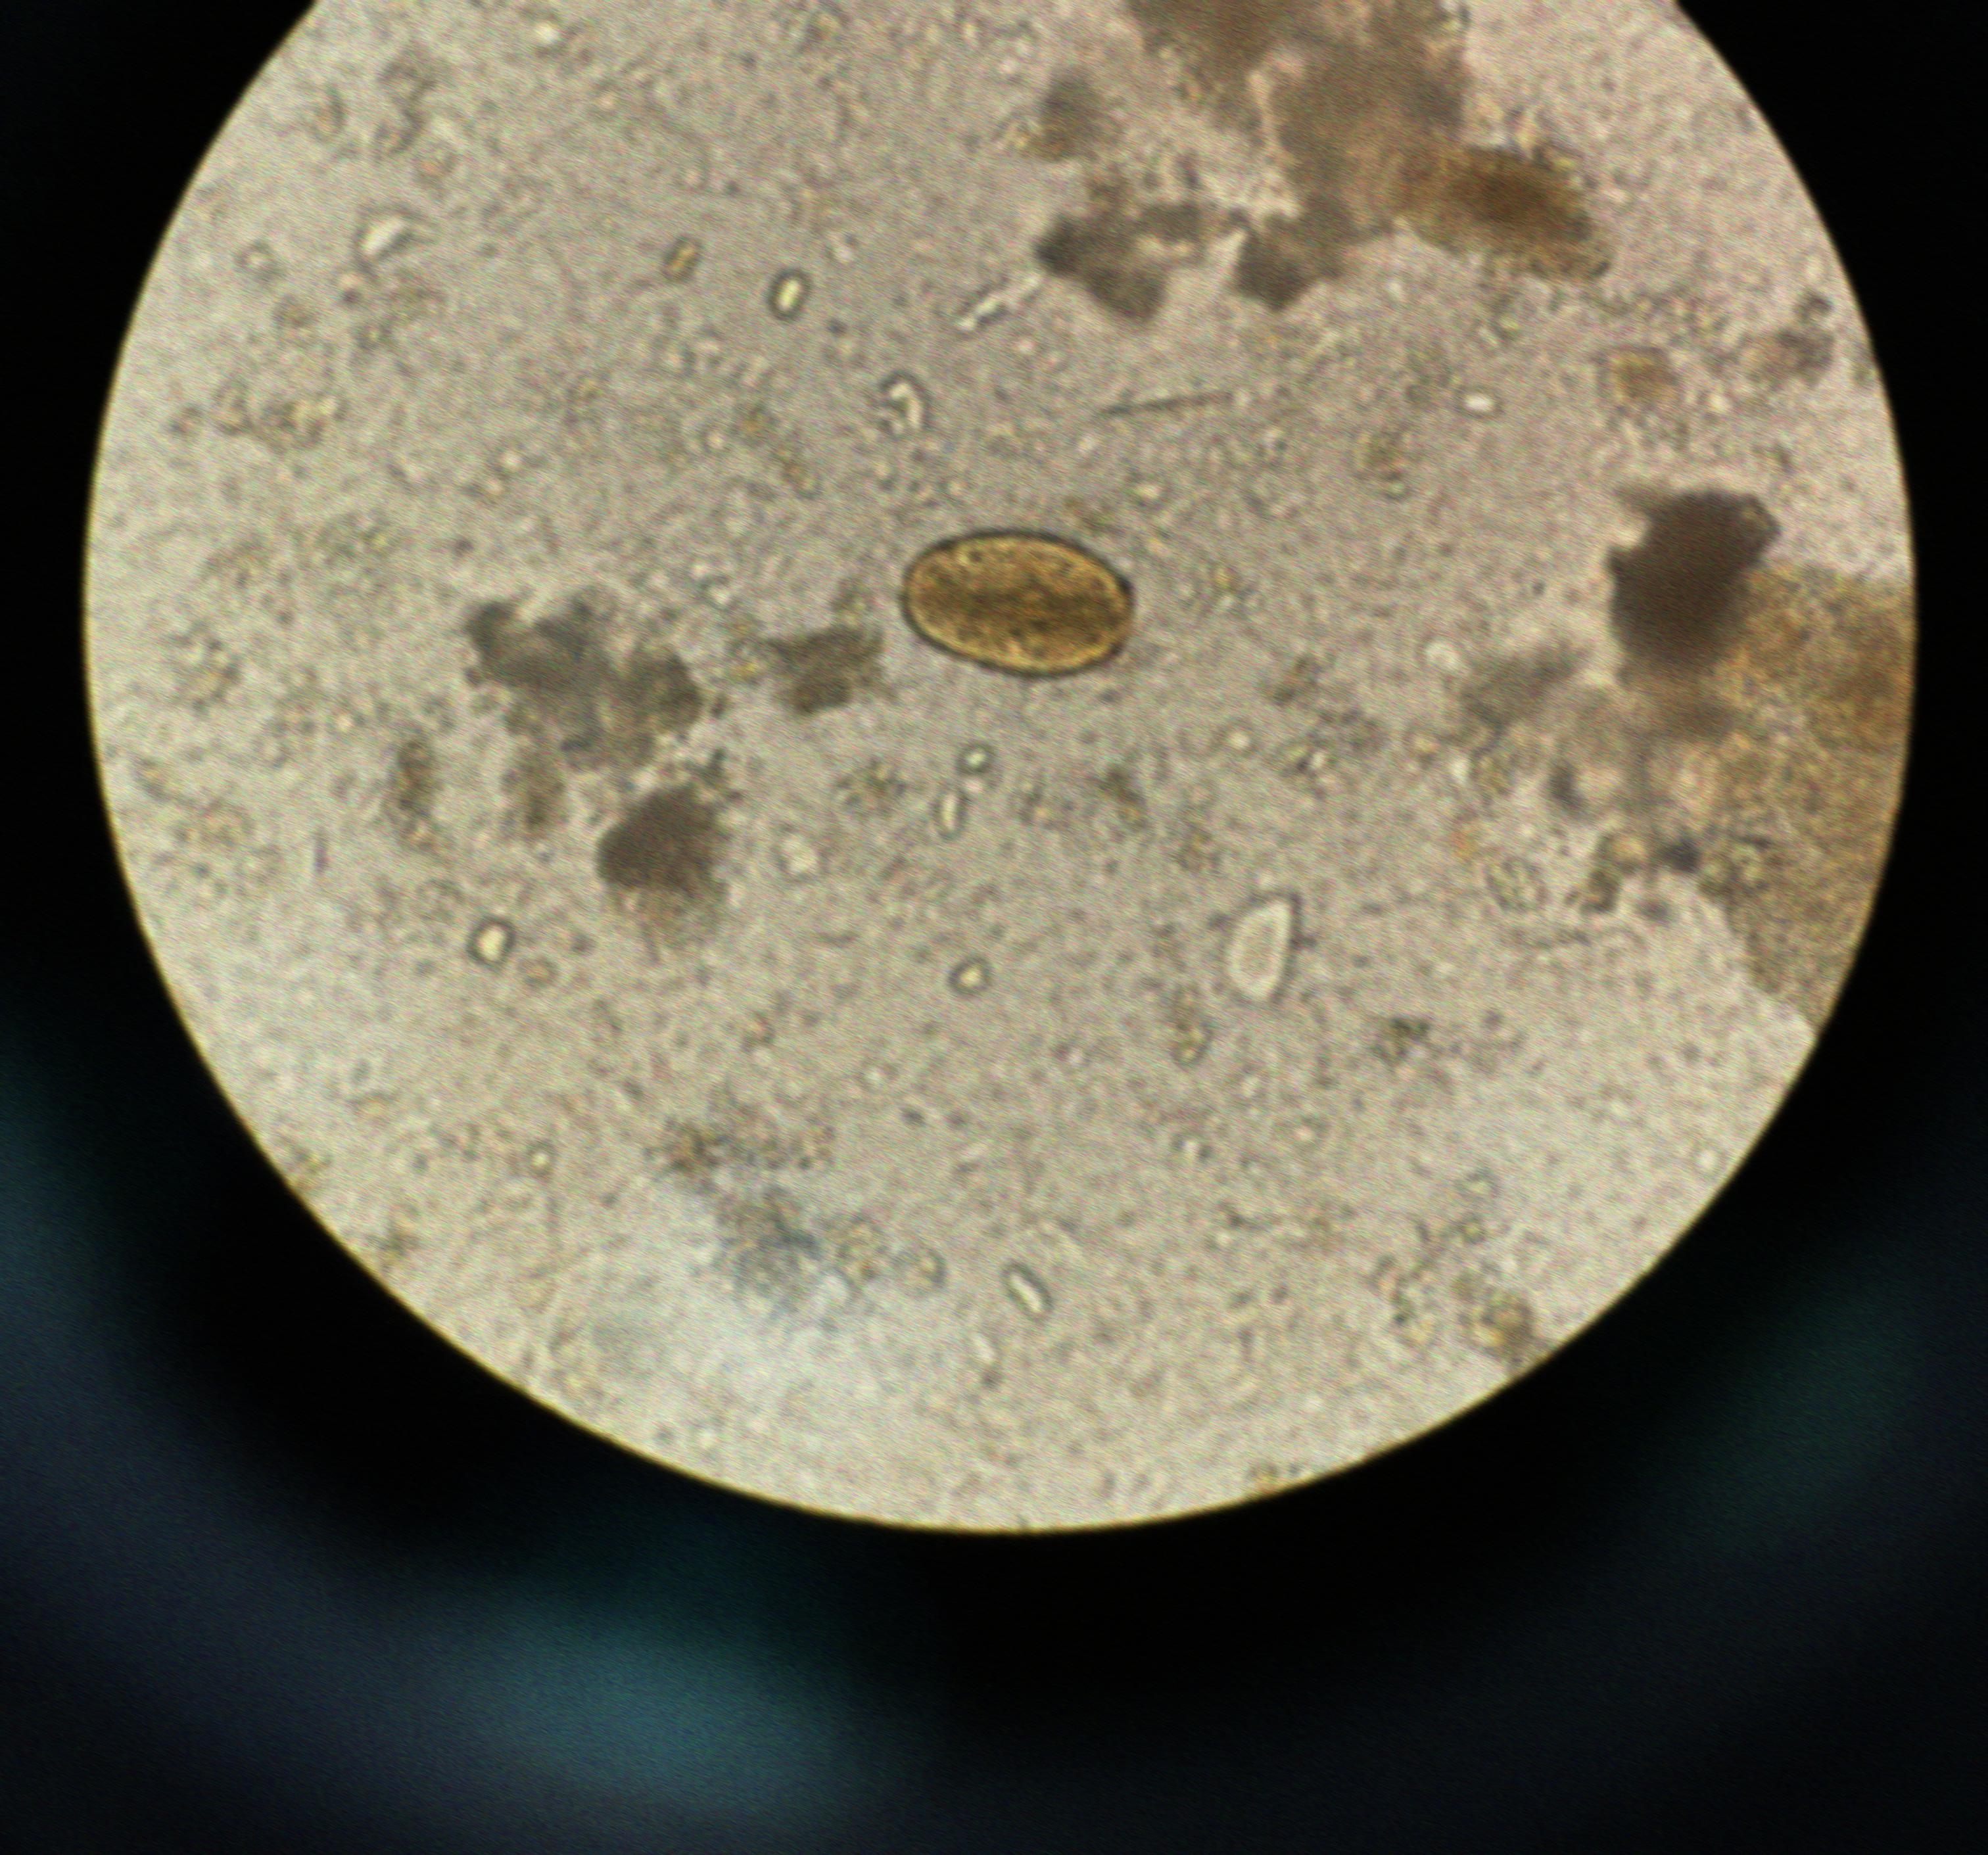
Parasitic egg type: Paragonimus spp